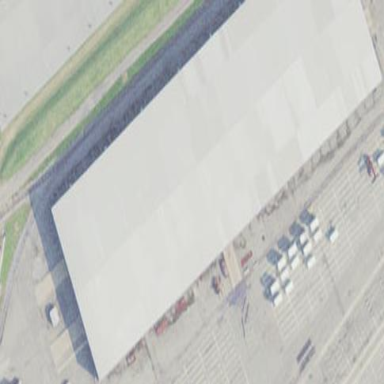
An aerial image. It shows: Warehouse.